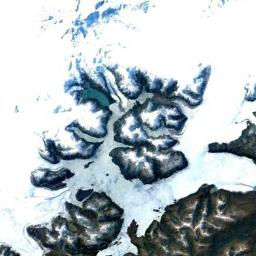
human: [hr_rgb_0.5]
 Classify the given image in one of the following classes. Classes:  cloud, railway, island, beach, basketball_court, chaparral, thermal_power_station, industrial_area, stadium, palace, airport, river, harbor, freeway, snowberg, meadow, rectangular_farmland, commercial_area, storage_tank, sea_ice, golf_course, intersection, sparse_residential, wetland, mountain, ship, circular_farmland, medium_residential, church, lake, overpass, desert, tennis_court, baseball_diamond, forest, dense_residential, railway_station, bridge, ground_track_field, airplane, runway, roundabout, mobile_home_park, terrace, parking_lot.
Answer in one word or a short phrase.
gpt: snowberg